Question: I am experimenting with a fullscreen OpenGL ES 2 based app for the iPhone.
I have it working, but for some reason I am unable to draw on the bottom 16px of the app.

Note:
- I drew each of the lines by dragging my finger along the very edge of
the screen. - Touching anywhere the bottom 16px registers as
touching 16px.- If I touch above the bottom 16px, the touches and the strokes show up
at the right place.- I am testing on iOS 7.1 iPhone 5S.
Why would this be?
Here's what my pretty standard touch handling code looks like:
'''
- (void)touchesMoved:(NSSet *)touches withEvent:(UIEvent *)event
{
CGRect bounds = [glView bounds];
UITouch* touch = [[event touchesForView:glView] anyObject];
CGFloat scale = glView.contentScaleFactor;
CGPoint touch_location = [touch locationInView:glView];
touch_location.y = (bounds.size.height - touch_location.y);
touch_location.x *= scale;
touch_location.y *= scale;
//... draw stuff etc.
}
'''
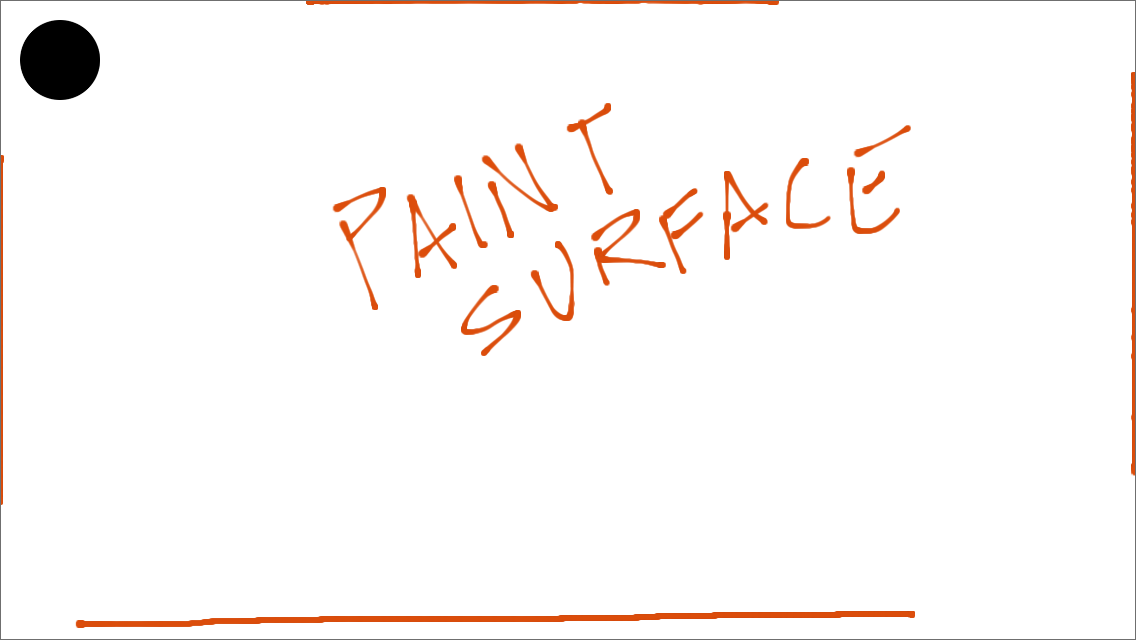
Answer: It turns out that there is no real solution to this. I looked at some other painting applications on the app store and none of them draw on the edges. For symmetry most of them don't draw on the bottom on the top 16px or so. I ended up doing the same.